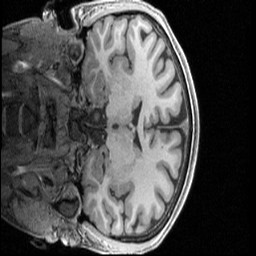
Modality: T1w
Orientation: coronal
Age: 23
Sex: male
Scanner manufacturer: siemens
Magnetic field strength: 3 T
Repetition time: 2.4 s
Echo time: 0.00231 s